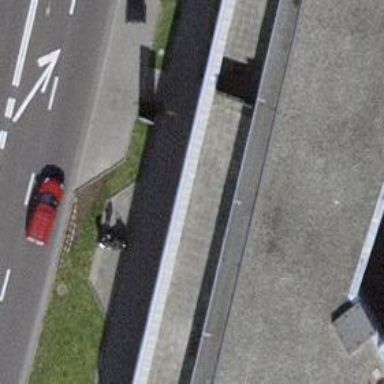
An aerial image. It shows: Public surveillance system is in place.